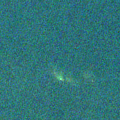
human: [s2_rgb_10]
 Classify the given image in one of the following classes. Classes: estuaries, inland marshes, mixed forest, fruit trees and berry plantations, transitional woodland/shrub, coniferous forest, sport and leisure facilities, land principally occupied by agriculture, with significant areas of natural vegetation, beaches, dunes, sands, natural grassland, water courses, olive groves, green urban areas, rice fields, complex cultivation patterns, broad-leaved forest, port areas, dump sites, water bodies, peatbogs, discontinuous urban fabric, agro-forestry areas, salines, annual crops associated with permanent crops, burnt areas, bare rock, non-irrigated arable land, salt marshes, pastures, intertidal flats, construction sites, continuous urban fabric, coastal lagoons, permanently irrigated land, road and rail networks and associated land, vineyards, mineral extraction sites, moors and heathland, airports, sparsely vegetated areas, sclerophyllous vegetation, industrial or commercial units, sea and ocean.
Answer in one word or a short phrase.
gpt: sea and ocean